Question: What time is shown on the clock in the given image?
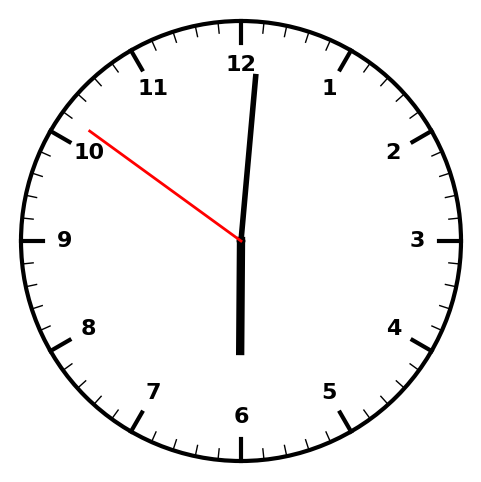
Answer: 06:00:51